Aerial crown-view tile of a tropical tree (Barro Colorado Island, Panama), acquired 20240813:
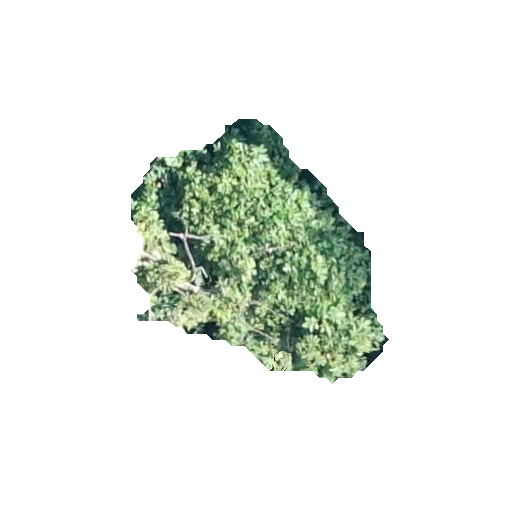
Species: Cecropia insignis
GBIF accepted scientific name: Cecropia insignis
Crown area: 66.491 m²